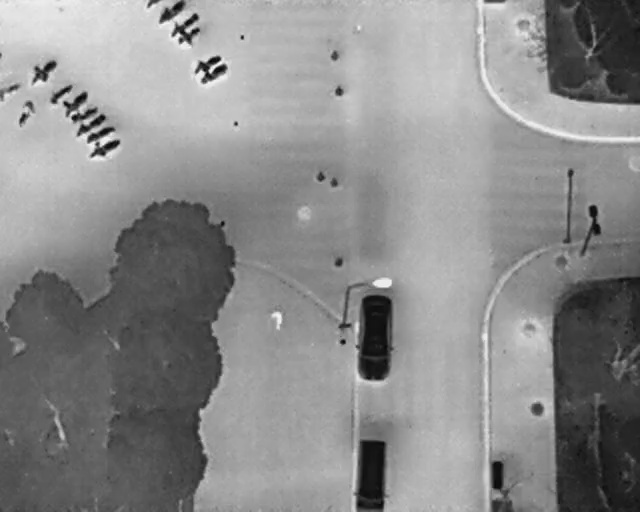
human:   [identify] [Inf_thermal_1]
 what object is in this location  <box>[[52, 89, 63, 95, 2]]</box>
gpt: <ref>1 medium car at the bottom</ref>

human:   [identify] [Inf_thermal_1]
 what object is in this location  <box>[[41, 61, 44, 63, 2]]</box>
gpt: <ref>1 medium person at the center</ref>

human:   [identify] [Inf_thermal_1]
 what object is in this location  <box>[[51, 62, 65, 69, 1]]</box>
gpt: <ref>1 large car at the center</ref>